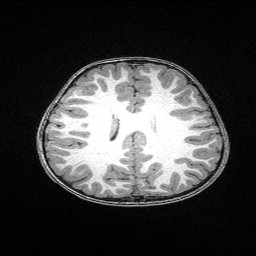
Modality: T1w
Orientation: coronal